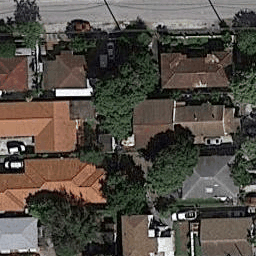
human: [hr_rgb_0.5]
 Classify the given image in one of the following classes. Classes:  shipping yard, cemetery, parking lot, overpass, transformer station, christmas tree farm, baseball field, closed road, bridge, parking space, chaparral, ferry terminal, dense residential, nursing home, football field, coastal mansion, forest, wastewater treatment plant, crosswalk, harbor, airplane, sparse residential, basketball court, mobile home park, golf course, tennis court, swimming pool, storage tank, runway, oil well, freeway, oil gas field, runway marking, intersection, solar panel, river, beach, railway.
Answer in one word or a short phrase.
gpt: dense residential